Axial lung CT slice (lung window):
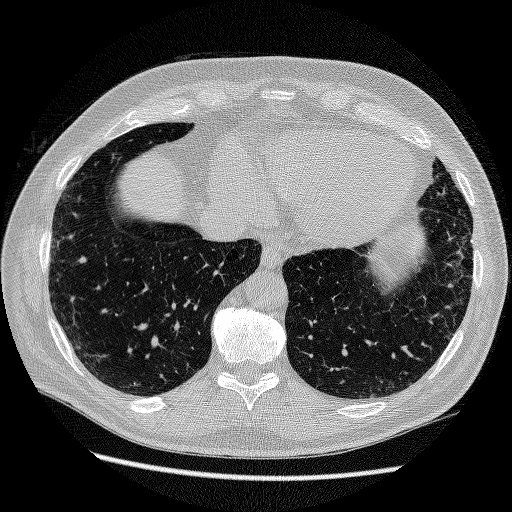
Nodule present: no